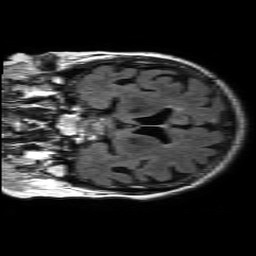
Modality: FLAIR
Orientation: coronal
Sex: female
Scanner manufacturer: philips
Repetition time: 11 s
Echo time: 0.125 s